Chest X-ray. View position: AP
Patient age: 20
Patient sex: M
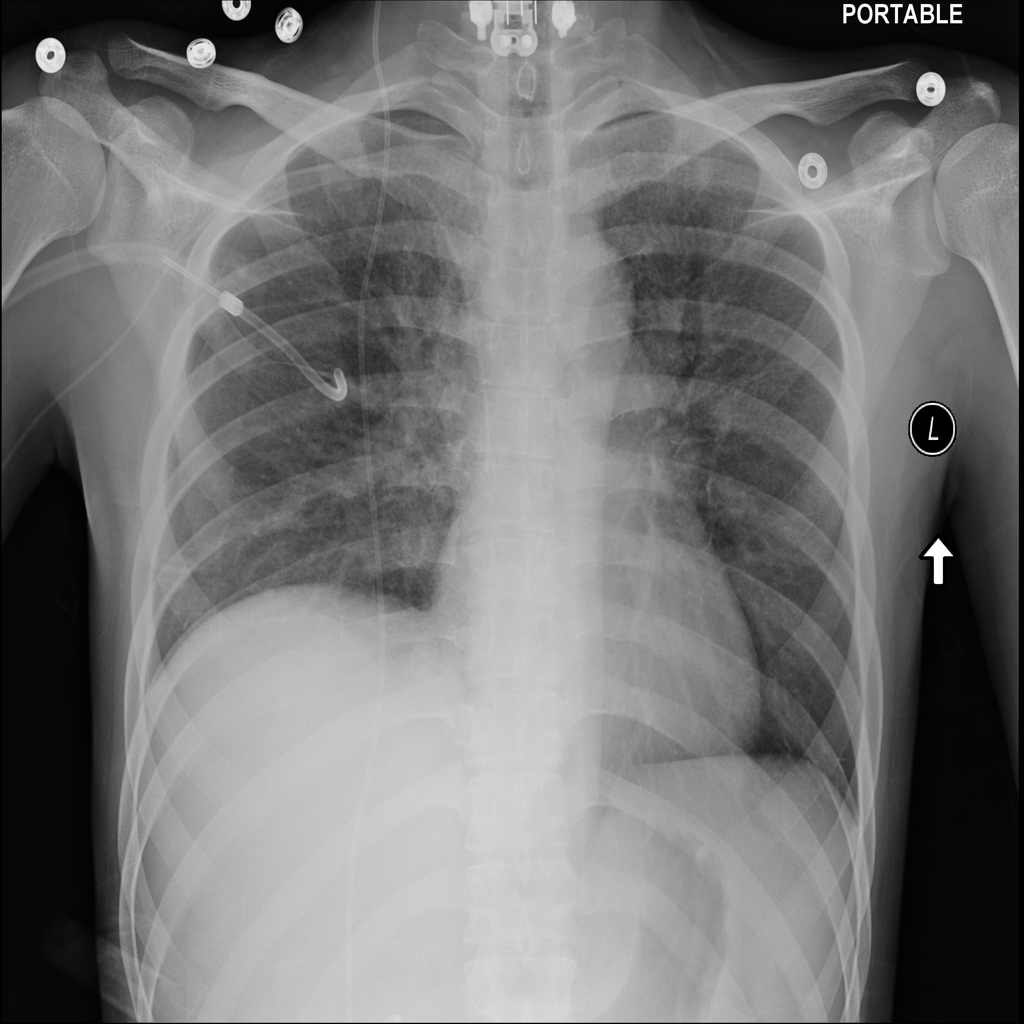
Finding: Pneumothorax